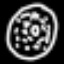
Label: donut